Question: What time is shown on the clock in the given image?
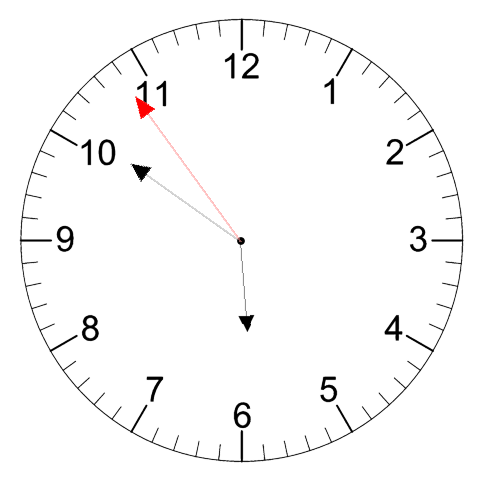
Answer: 05:50:54